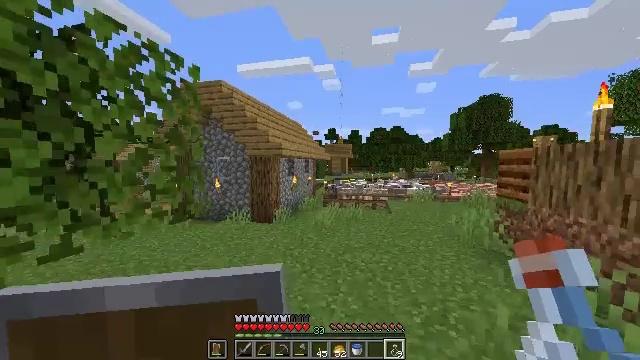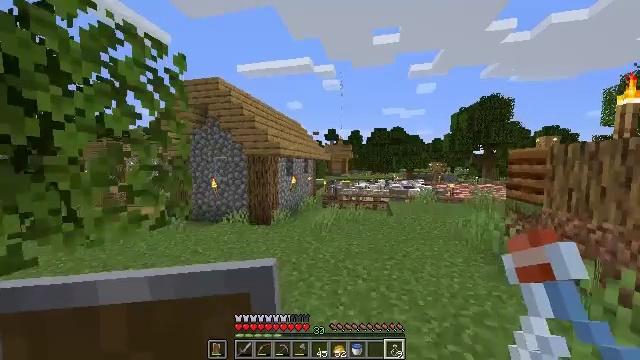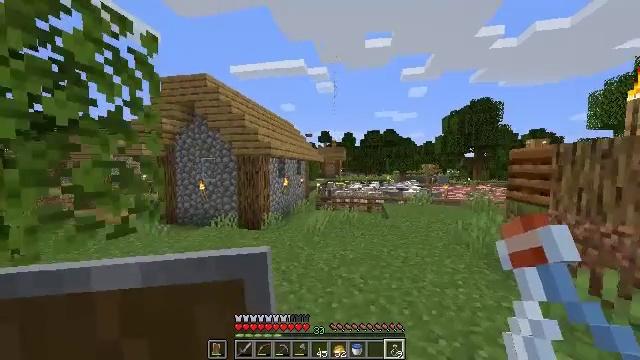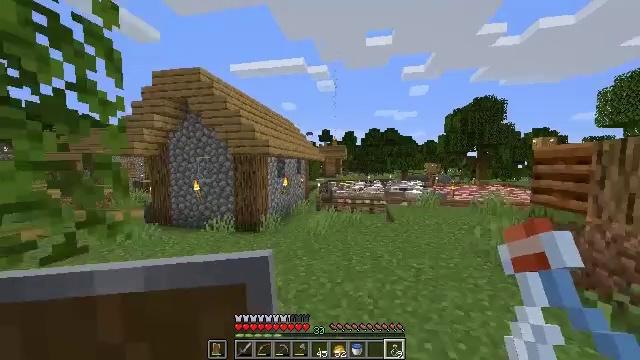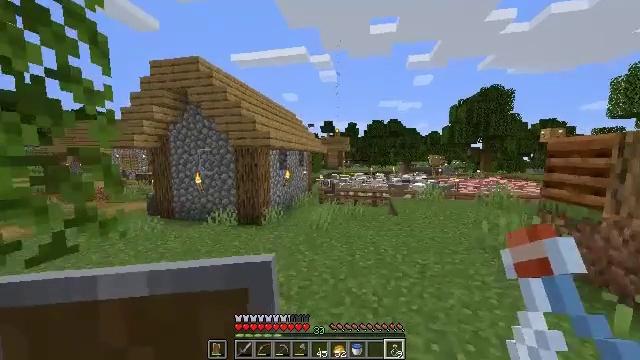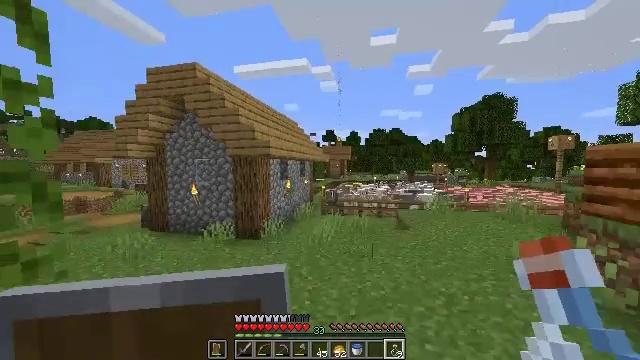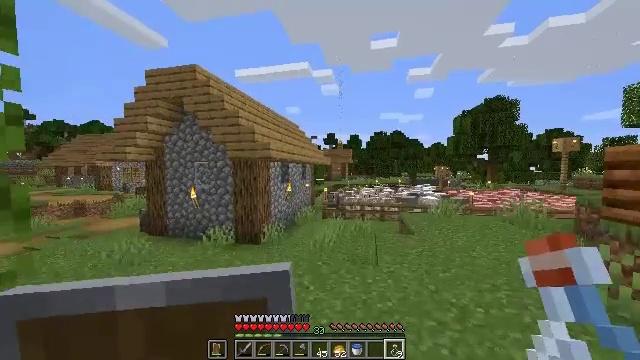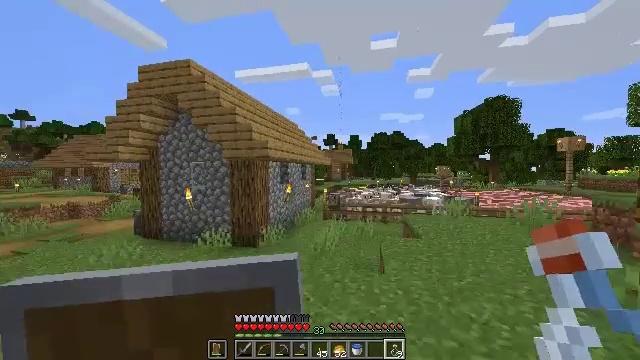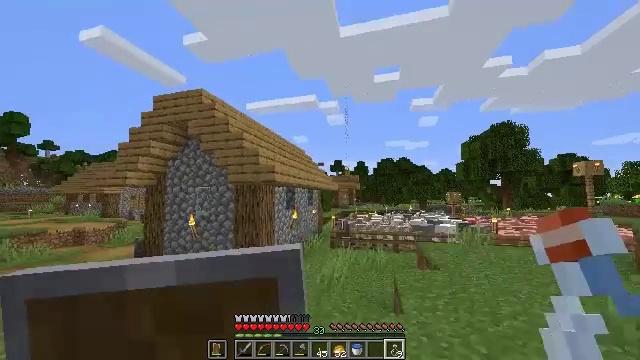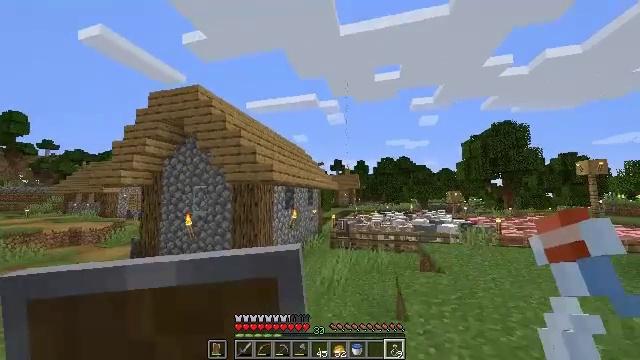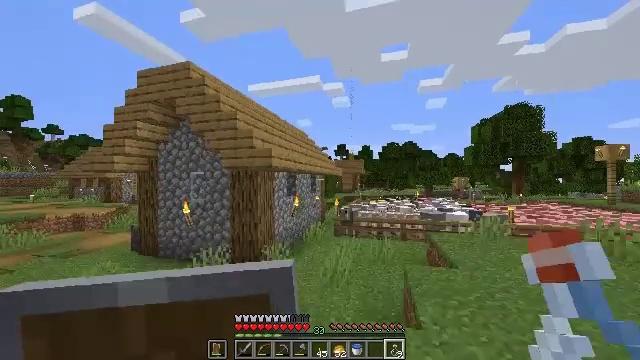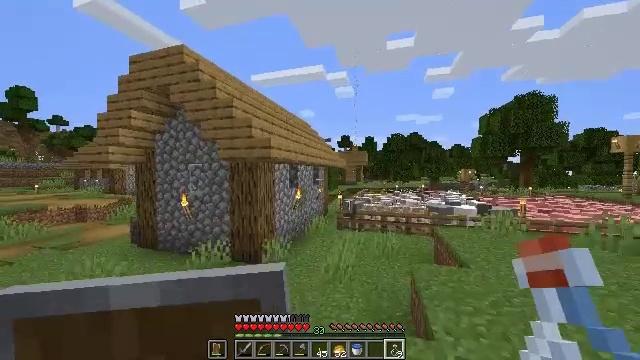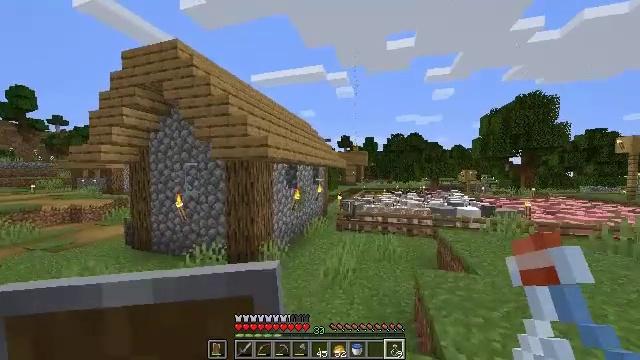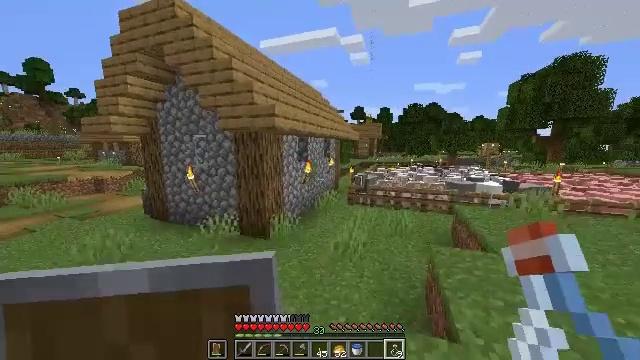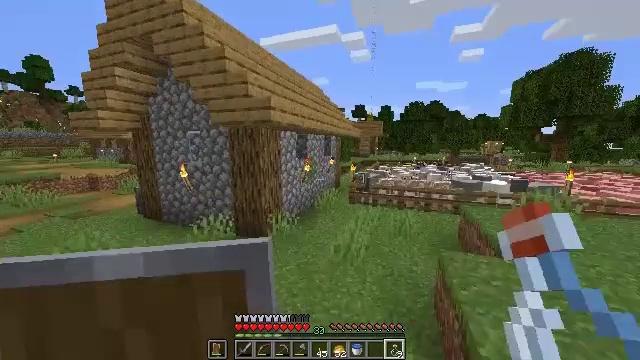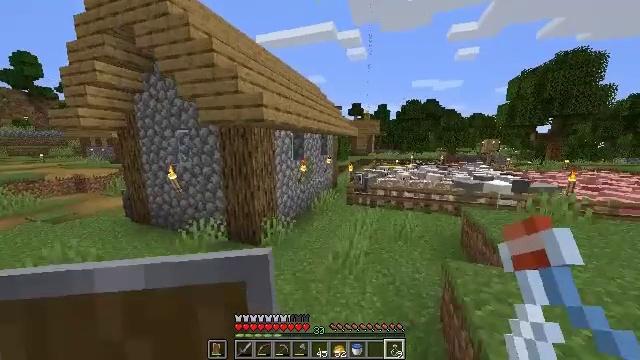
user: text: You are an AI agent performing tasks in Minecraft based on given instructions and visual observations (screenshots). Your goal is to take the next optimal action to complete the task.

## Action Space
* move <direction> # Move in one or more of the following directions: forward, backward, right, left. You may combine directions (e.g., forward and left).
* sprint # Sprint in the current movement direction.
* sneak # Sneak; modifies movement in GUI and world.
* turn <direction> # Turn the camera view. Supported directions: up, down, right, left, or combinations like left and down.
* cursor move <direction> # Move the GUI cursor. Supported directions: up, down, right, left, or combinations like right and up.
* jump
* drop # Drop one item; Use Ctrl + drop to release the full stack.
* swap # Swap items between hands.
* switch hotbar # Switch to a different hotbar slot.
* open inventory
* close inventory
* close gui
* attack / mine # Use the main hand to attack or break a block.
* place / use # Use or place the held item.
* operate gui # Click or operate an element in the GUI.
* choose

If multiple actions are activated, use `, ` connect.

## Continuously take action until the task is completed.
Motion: motion action
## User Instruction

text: Gather dandelions in the field.
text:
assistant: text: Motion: move forward
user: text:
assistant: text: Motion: move forward, turn right
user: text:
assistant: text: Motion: move forward
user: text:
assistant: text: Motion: move forward, turn down
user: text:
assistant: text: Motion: move forward, turn up
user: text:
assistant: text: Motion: move forward
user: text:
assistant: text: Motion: move forward
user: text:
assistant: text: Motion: move forward, turn left and up
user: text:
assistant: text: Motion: move forward
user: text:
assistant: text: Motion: move forward, turn left and down
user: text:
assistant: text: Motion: move forward, turn down
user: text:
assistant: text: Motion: move forward
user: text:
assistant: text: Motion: move forward, turn left and down
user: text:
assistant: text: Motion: move forward
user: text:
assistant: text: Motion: move forward
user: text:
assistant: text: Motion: move forward, sprint
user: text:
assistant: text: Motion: move forward, sprint
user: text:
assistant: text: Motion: move forward, sprint
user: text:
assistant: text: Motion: move forward
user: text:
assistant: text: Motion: move forward, turn left and down
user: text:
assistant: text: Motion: move forward
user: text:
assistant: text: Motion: move forward
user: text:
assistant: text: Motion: move forward
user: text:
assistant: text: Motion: move forward
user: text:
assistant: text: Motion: move forward
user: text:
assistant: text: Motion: move forward
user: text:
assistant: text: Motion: move forward
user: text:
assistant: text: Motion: move forward, sprint, turn right and down
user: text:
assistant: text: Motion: move forward, sprint
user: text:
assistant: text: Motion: move forward, sprint